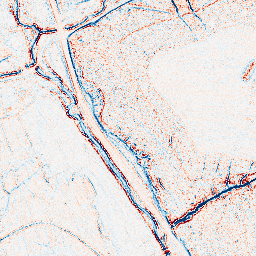
Category: edge_preserving
Decomposition family: bilateral
Decomposition parameters: d: 5
sigma_color: 75
sigma_space: 150
Upsampling method: sinc_hamming
Upsampling parameters: scale: 2
kernel_size: 16
Upsampling scale: 2